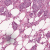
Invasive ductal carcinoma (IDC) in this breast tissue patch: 1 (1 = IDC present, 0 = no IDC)